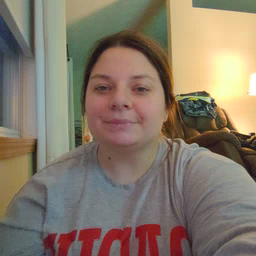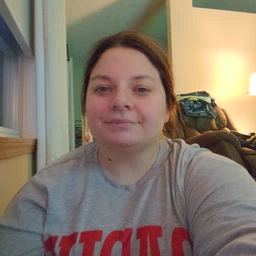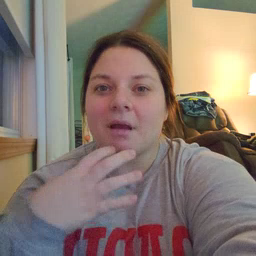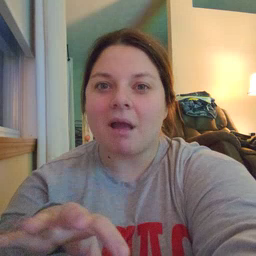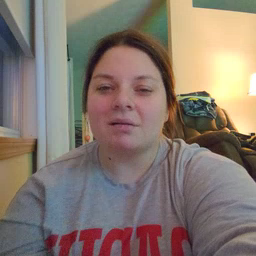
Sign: hot